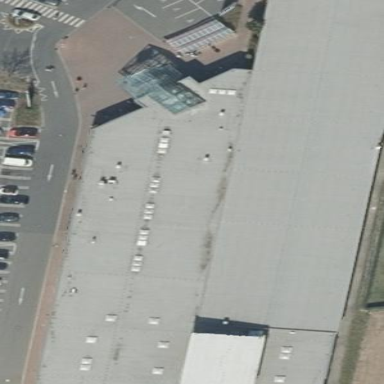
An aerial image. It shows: Mall building.